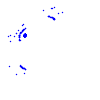
Particle: proton